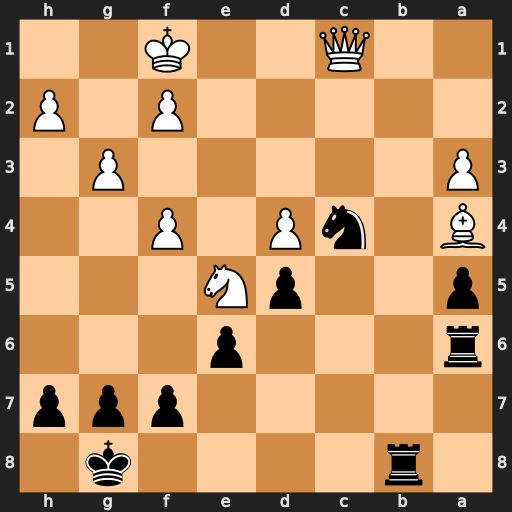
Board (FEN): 1r4k1/5ppp/r3p3/p2pN3/B1nP1P2/P5P1/5P1P/2Q2K2
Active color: b
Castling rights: -
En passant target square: -
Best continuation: Rb1 Qxb1 Nd2+ Ke1 Nxb1